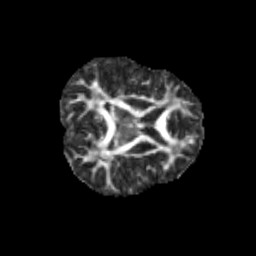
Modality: FA
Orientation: axial
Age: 10
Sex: female
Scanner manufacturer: siemens
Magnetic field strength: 3 T
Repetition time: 3.8 s
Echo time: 0.07 s